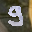
Label: 9